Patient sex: M
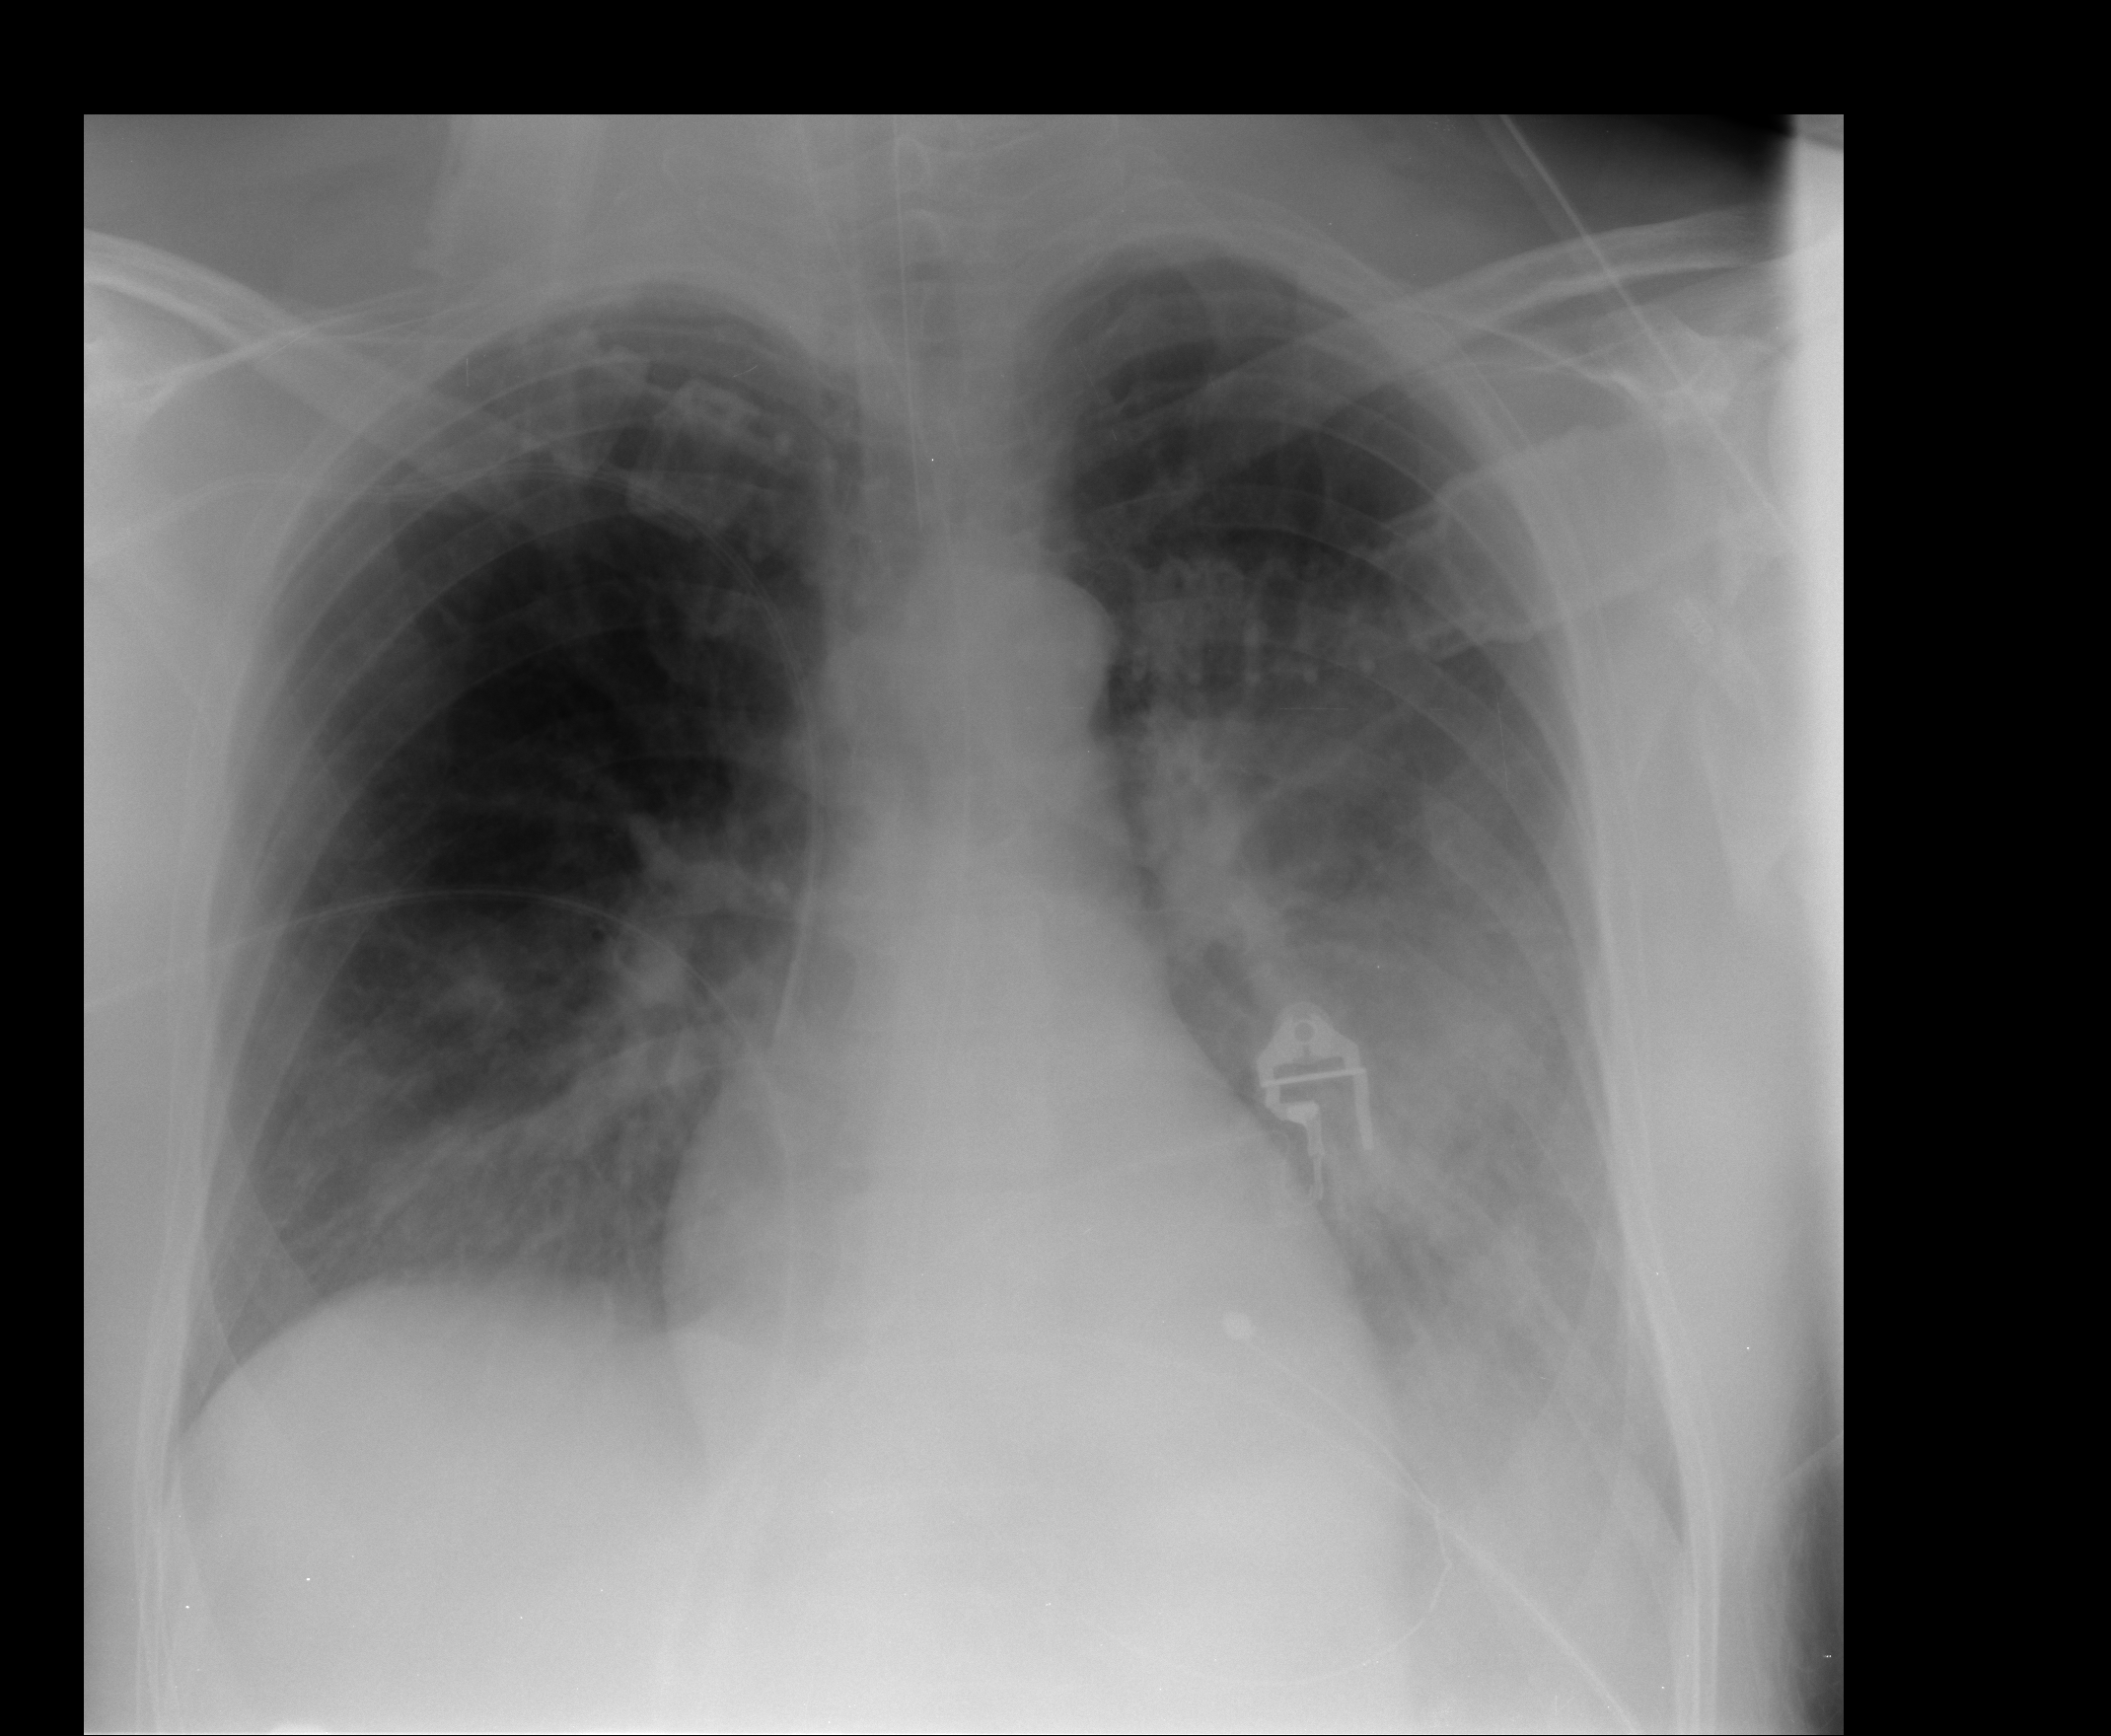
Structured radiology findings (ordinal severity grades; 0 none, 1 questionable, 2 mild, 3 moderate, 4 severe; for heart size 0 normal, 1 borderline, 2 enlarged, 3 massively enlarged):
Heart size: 0
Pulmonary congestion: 0
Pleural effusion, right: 0
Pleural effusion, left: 2
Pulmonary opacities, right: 1
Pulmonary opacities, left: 2
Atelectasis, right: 0
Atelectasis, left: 2